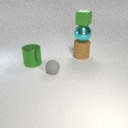
large brown rubber cylinder below small green rubber cube